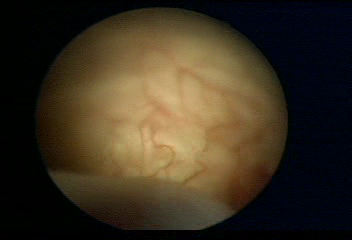
Modality: WLC
Class: Normal mucosa
Bladder cancer association: No